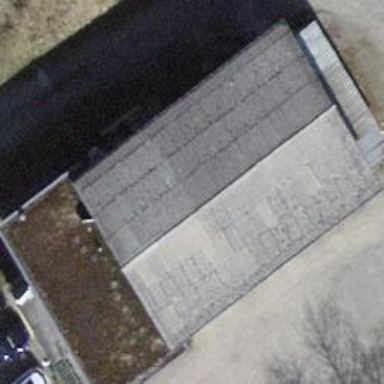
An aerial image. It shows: Building with tile roof.